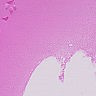
Metastatic tissue present: no